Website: lowes
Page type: newsletter-management
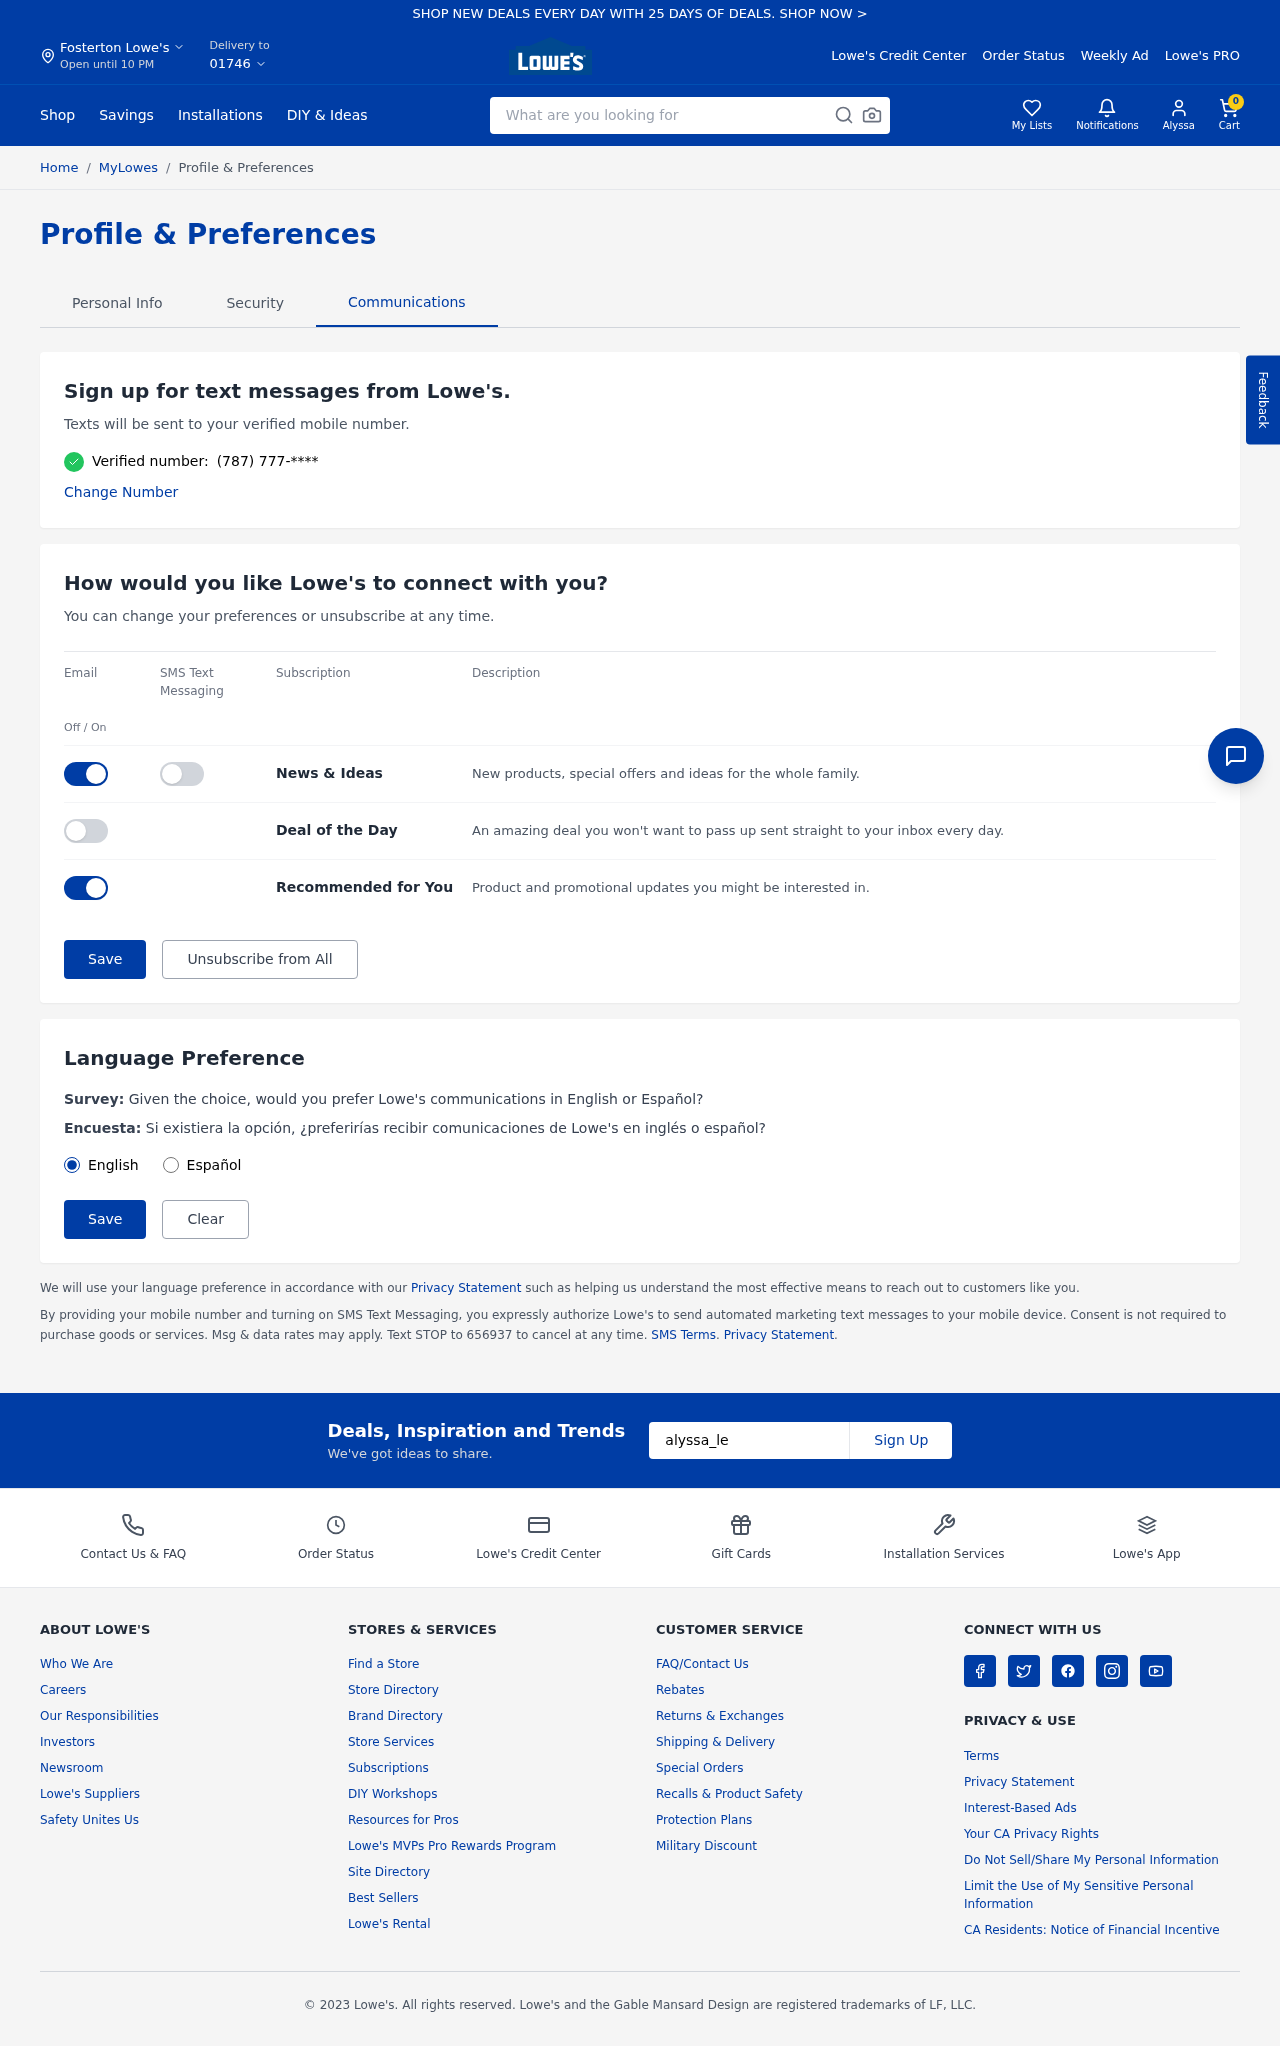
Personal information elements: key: PII_CITY
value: Fosterton
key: PII_EMAIL
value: alyssa_leon@gmail.com
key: PII_FIRSTNAME
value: Alyssa
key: PII_POSTCODE
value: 01746
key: PII_PHONE
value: (787) 777
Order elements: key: ORDER_NUM_ITEMS
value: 0
Search elements: key: HEADER_SEARCH
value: What are you looking for